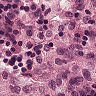
Metastatic tissue present: no